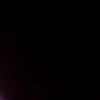
Label: space